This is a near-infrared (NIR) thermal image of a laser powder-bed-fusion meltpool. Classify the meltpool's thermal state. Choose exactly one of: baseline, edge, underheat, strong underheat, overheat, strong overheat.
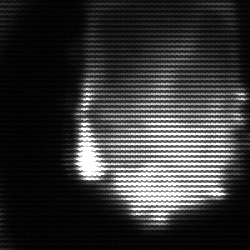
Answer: edge